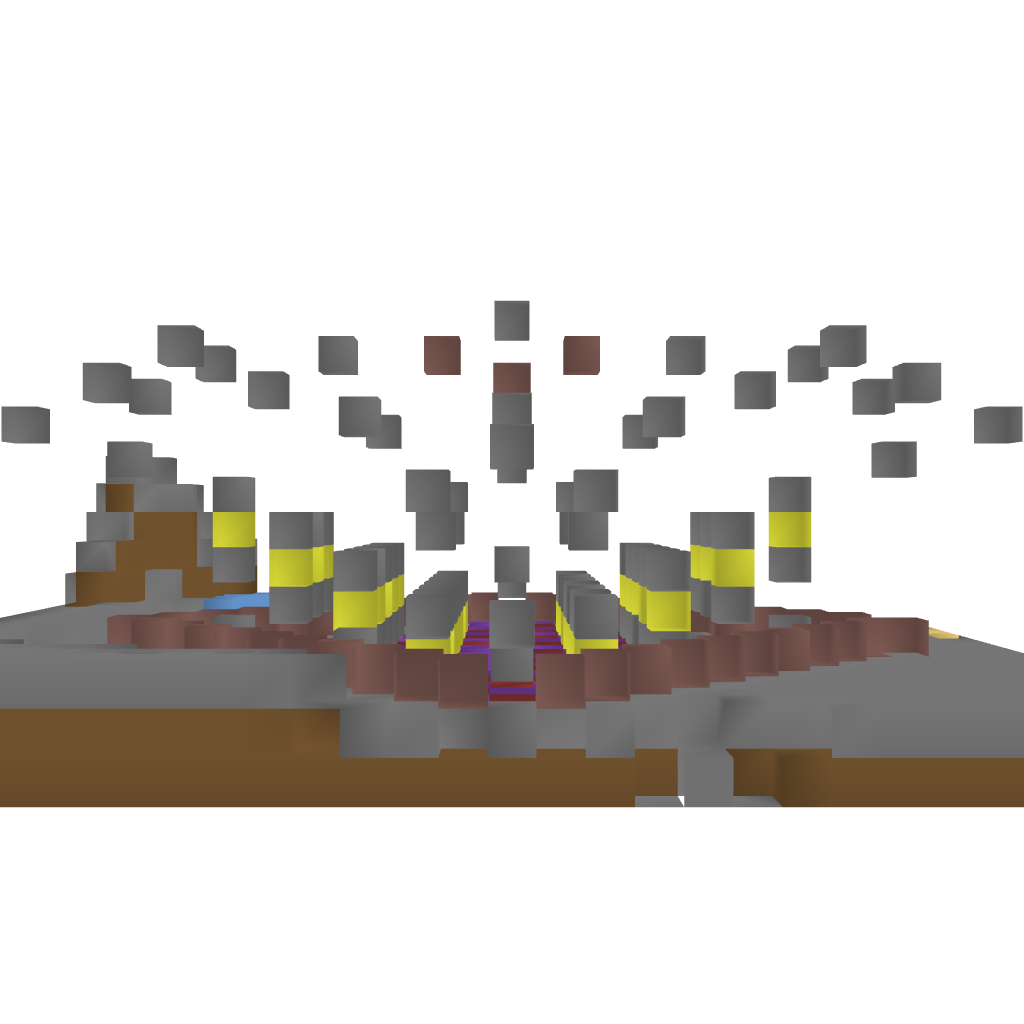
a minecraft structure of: Symmetry Parkour 2 blocks of earth and a lot of randomly placed blocks